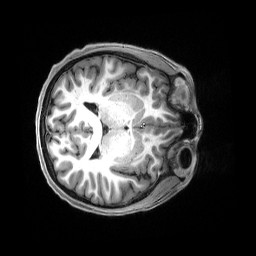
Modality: T1w
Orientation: axial
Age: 19
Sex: female
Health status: healthy
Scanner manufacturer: siemens
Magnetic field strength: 3 T
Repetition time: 2.5 s
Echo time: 0.00222 s